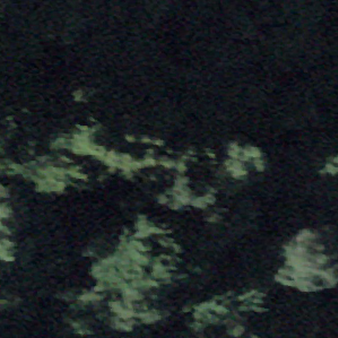
Label: other